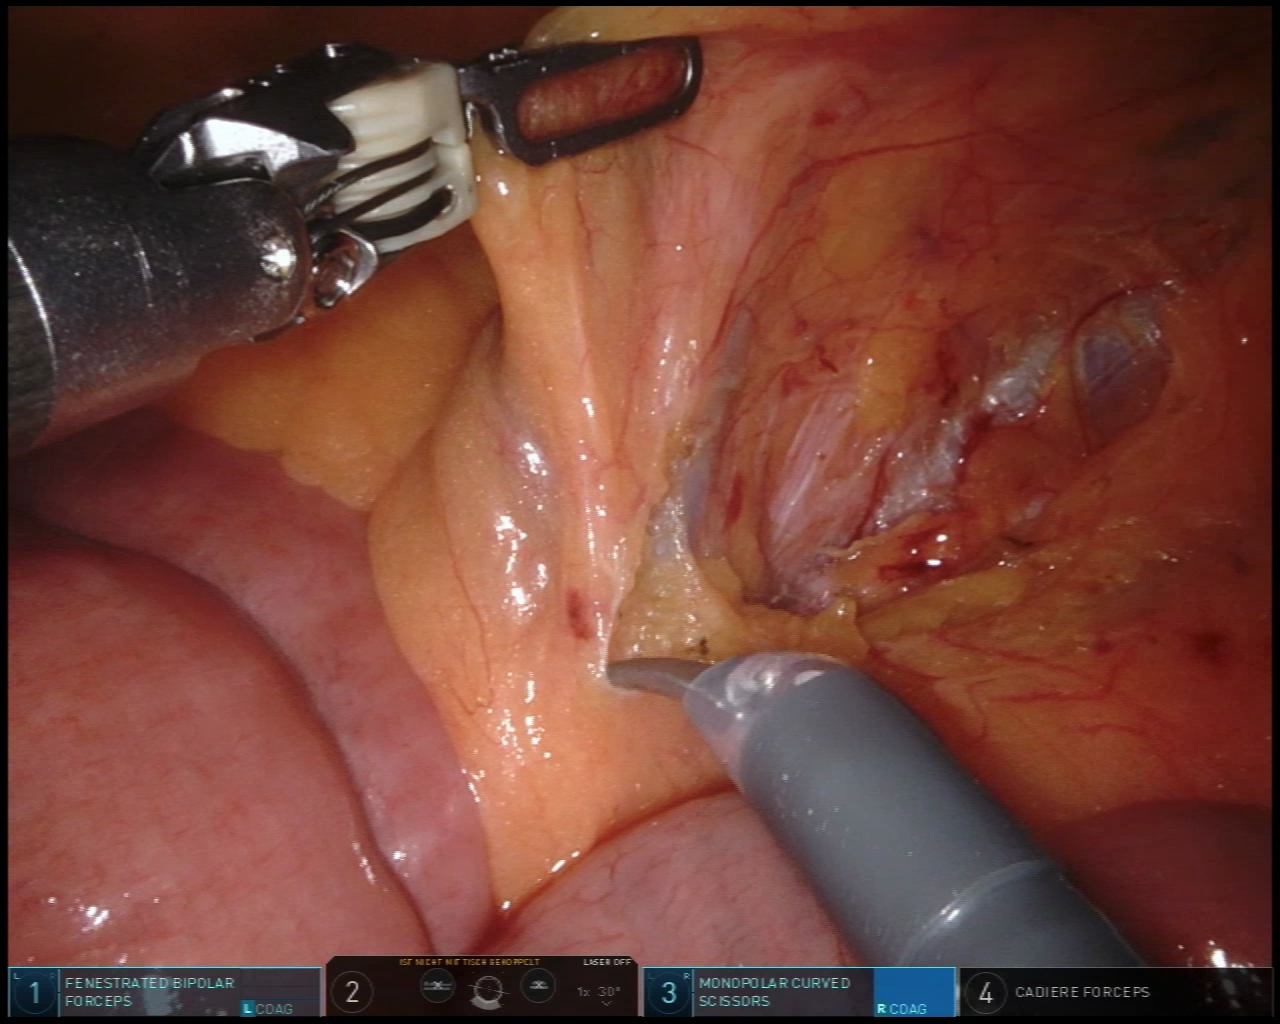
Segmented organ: ureter
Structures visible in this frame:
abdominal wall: no
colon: no
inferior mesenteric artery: no
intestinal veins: yes
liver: no
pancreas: no
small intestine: yes
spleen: no
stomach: no
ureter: yes
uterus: no
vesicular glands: no